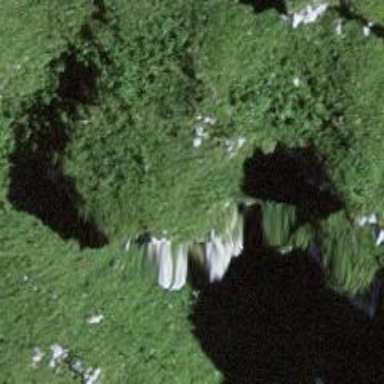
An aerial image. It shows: Natural cliff.